Interaction volume radius: 5 \u00c5
Interaction volume height: 15 \u00c5
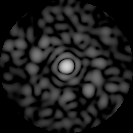
Disorder parameter: 0.892